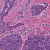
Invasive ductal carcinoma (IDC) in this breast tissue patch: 1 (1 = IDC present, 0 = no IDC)